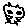
Label: cat